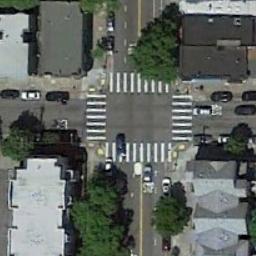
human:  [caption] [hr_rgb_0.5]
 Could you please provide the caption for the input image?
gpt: There are many different shapes of buildings beside the intersection .

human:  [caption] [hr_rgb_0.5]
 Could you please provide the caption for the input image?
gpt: The traffic flows in different directions at the intersection .

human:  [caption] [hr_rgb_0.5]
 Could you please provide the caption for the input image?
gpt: There are many moving and waiting vehicles on the road at the intersection, Many buildings and some trees around the intersection .

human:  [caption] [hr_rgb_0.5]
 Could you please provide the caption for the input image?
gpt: An intersection with normal traffic is between some buildings .

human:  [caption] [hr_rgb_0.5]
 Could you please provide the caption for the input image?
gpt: There are some buildings and green trees beside the intersection .